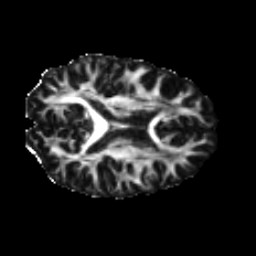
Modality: FA
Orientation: axial
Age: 37
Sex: male
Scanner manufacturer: ge
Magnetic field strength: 3 T
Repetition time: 7.8 s
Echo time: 0.0614 s